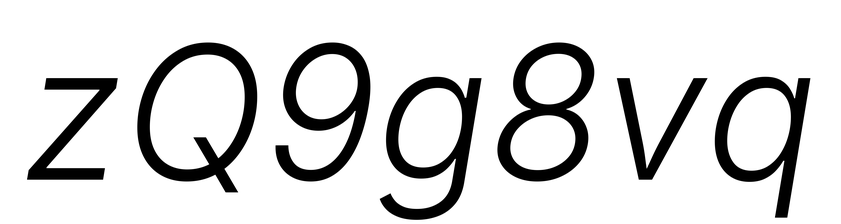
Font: Inter-Italic_Light_Italic